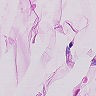
Metastatic tissue present: no